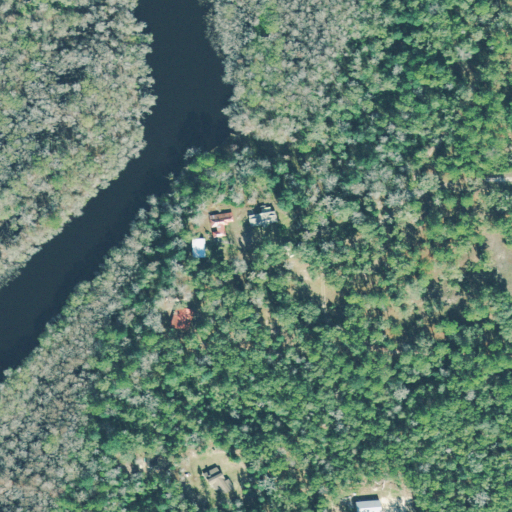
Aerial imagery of cliff(s) in Georgia named Flanders Shady Bluff containing woody wetlands, evergreen forest, herbaceous wetlands, open water, open development, and low intensity development